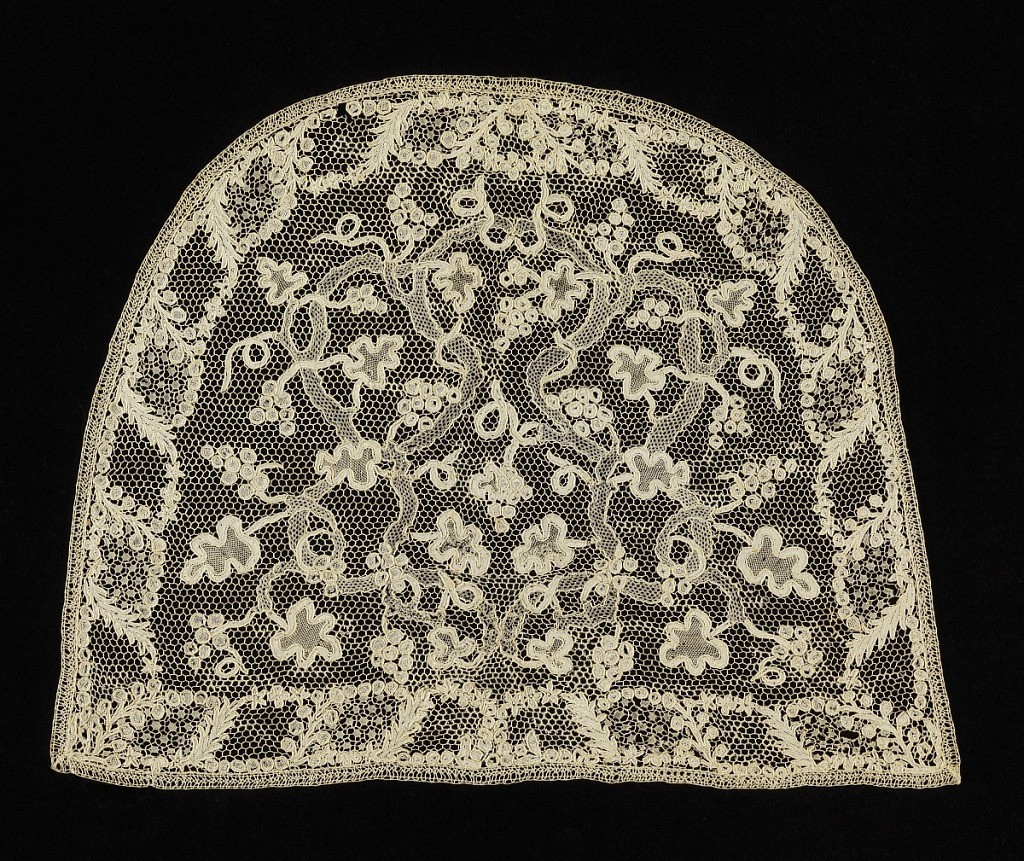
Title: Cap crown
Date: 18th century
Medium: linen Technique: needle lace
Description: Semi-circular cap crown in needle lace with a design of twisting vines and grapes. Commonly called "Point d'Argentan."